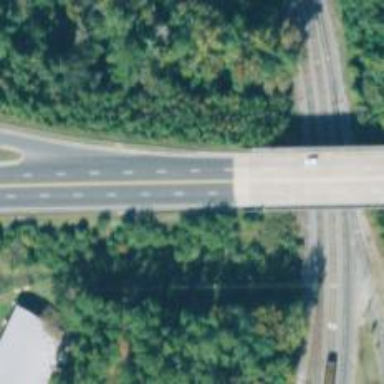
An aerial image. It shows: Primary highway bridge.